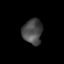
Tissue: prostate
Cell type: T cells
Senescence score: 0.3469
Nuclear area (px): 489
Mean DAPI intensity: 72.593